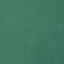
Land use / land cover class: SeaLake